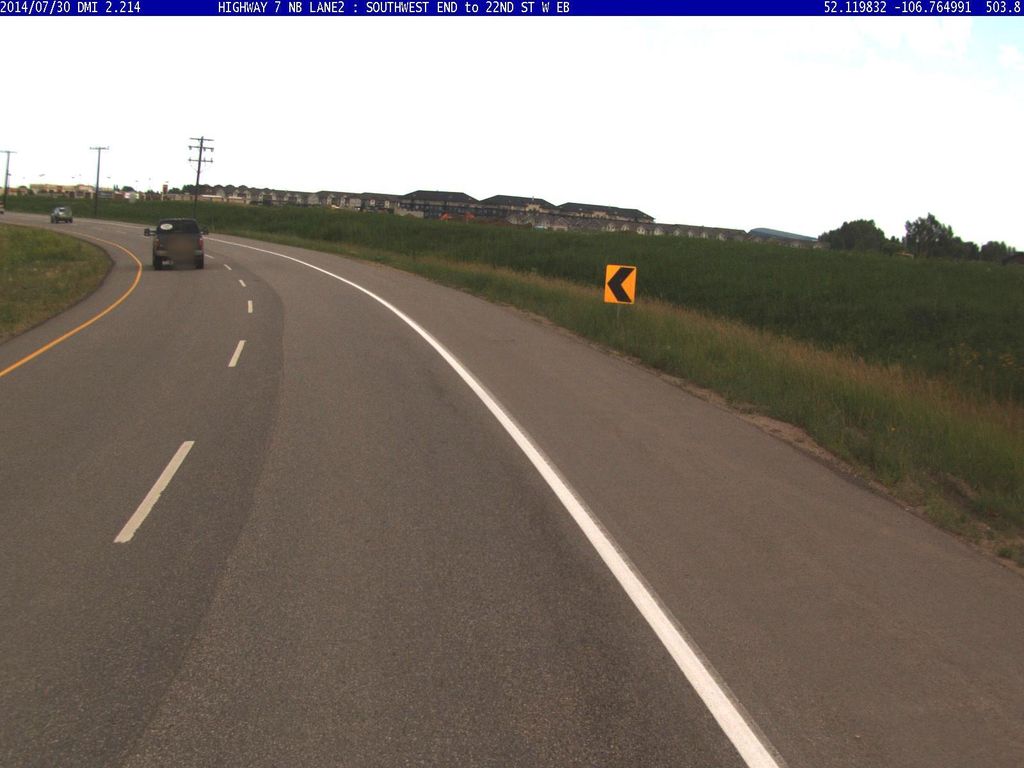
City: saskatoon